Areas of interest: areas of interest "Traffic and Vehicle Management"
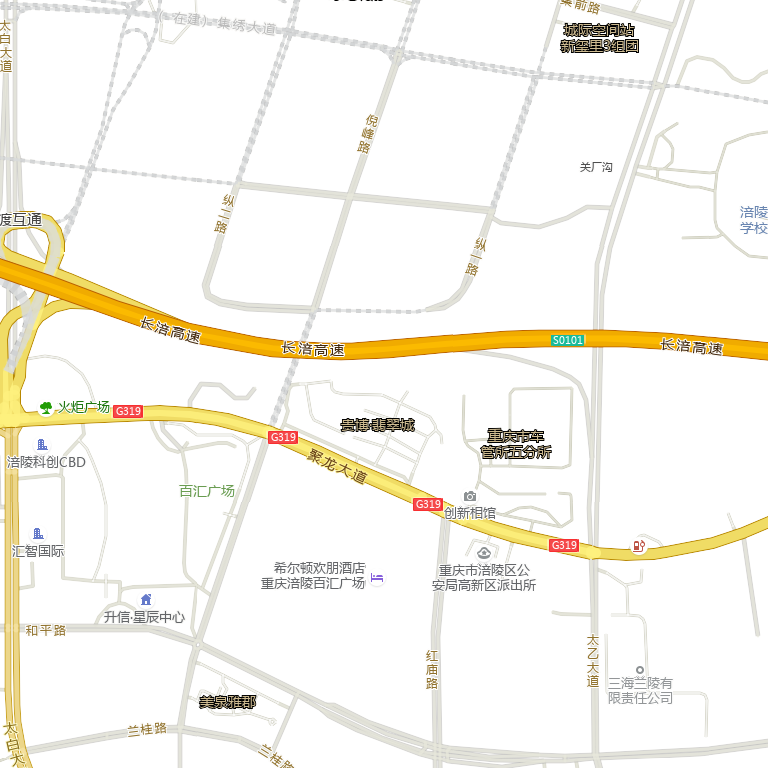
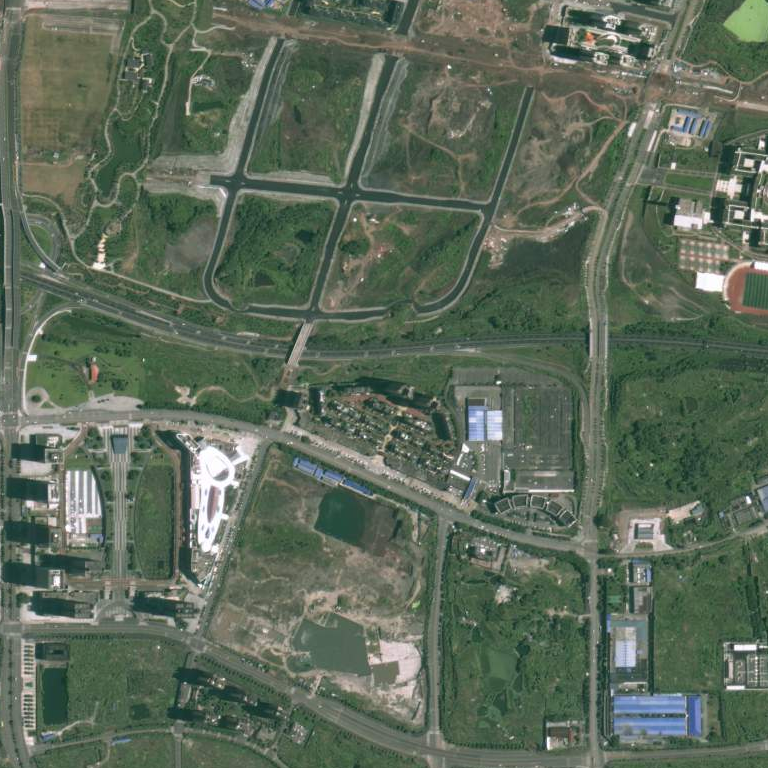